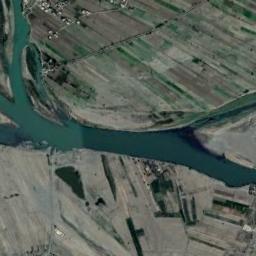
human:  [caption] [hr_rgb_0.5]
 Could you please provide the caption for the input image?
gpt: Many neat places are near the river .

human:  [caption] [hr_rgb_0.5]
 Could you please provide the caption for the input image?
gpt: The river goes through bare and green farmland .

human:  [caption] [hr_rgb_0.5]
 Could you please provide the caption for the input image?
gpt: A curvy turquoise river with small islands and green and tan mixed fields on both sides .

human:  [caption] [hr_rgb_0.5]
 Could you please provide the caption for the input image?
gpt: The dark green river with some tributaries goes through the farmland .

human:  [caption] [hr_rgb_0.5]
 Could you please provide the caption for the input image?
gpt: There are many farmlands near the river .